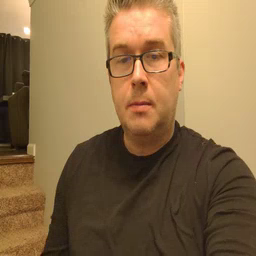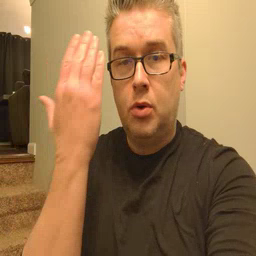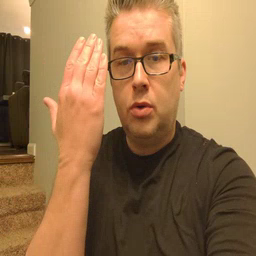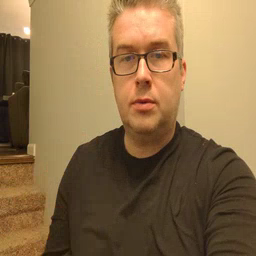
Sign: morning